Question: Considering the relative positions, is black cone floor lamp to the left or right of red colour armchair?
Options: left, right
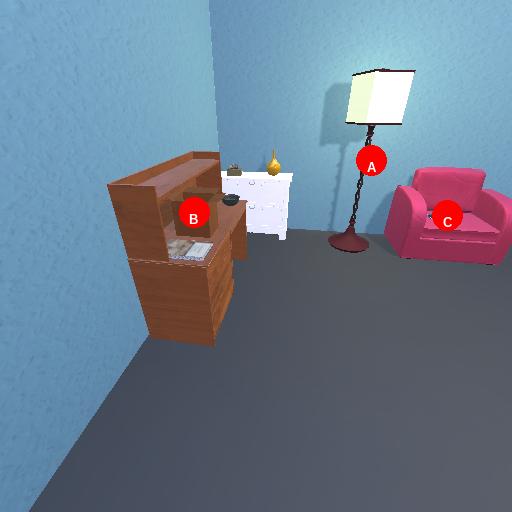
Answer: left